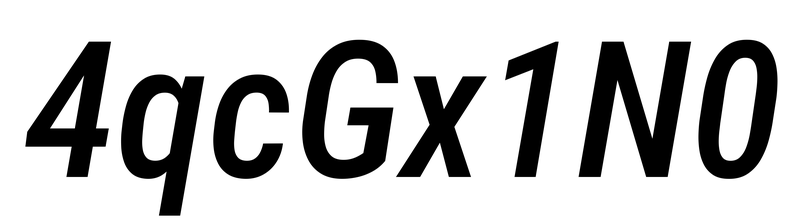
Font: Roboto-Italic_Condensed_Medium_Italic